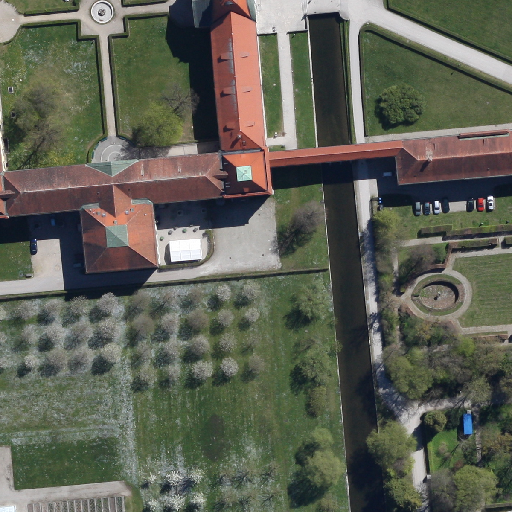
Referring expression: paved road along with tree